Question: I am using PDFBox for generating a pdf from one of my user inputted forms. For drawing a line I am using PDPageContentStream.drawLine and for text PDPageContentStream.drawString. The text works perfect but while using drawLine, when I try to print the pdf, I get the error as shown in the attached Image. My code looks like this
'''
PDPage page = new PDPage();
release.addPage(page);
contentStream = new PDPageContentStream(release,page);
int margin = 40;
vertHeight -= thisFontHeight * fontSize * 1.05f + 5;
contentStream.drawLine(margin,vertHeight + margin - 5, page.getMediaBox().getWidth() - margin, vertHeight + margin - 5)
'''
Any help appreciated
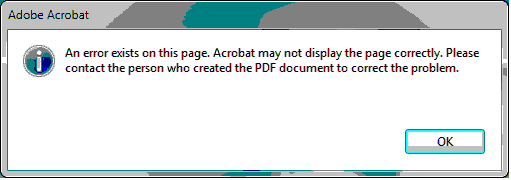
Answer: Your code sample doesn't show it, but I suspect you're mixing lines and text. You must not draw lines between BT and ET.
1. begin Text
2. draw some text
3. end text
4. draw a line
5. begin text
6. draw some text
7. end text
8. draw some more lines
9. etc
If you drew a line between 1 and 3, for example, you'd get the above error (or one similar to it).
PS: If that's not it, we'll need a sample PDF to diagnose the issue.